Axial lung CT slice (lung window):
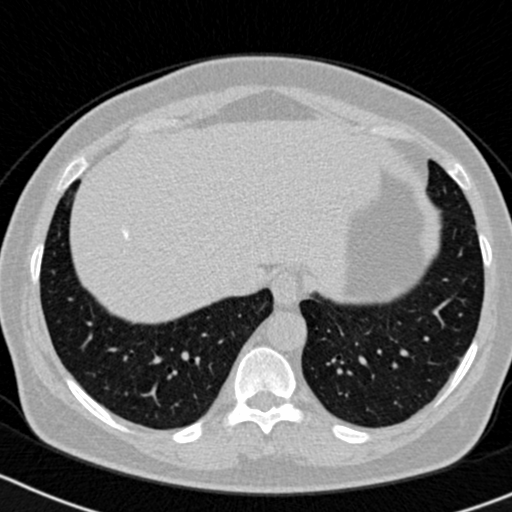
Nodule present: no